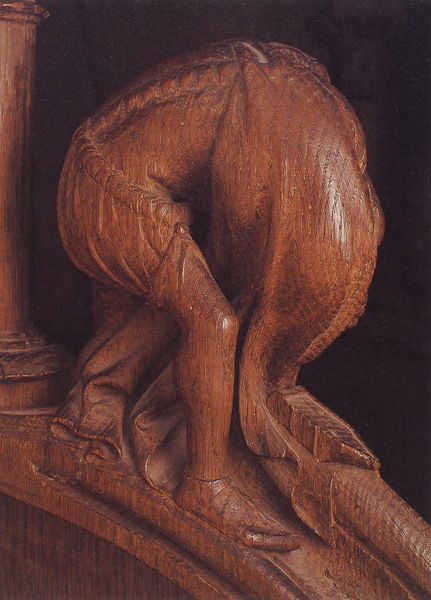
Titel: Kölner Dom, Chorgestühl
Standort: Köln, Dom (EU - D - NRW)
Schlagwörter: fuß, kopf, mann, braun, holz, rücken, tuch, falten, mensch, rückgrat, kirche, gewand, mantel, stoff, gebeugt, skulptur, beine, bein, lehne, schuhe, romantik, treppe, detail, geländer, knie, oberkörper, versteckt, schimmer, bedeckt, wirbel, wirbelsäule, schuh, schnitzerei, maserung, verwandlung, struktur, chor, gebückt, wendeltreppe, verdeckt, buche, buckel, holzskulptur, gekrümmt, 19. jahrhundert